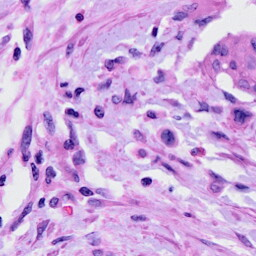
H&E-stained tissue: Cervix